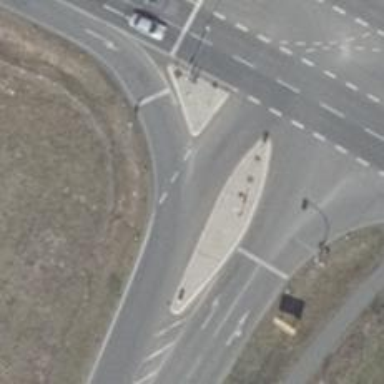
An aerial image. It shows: Tertiary road with asphalt surface.